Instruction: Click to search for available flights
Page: home
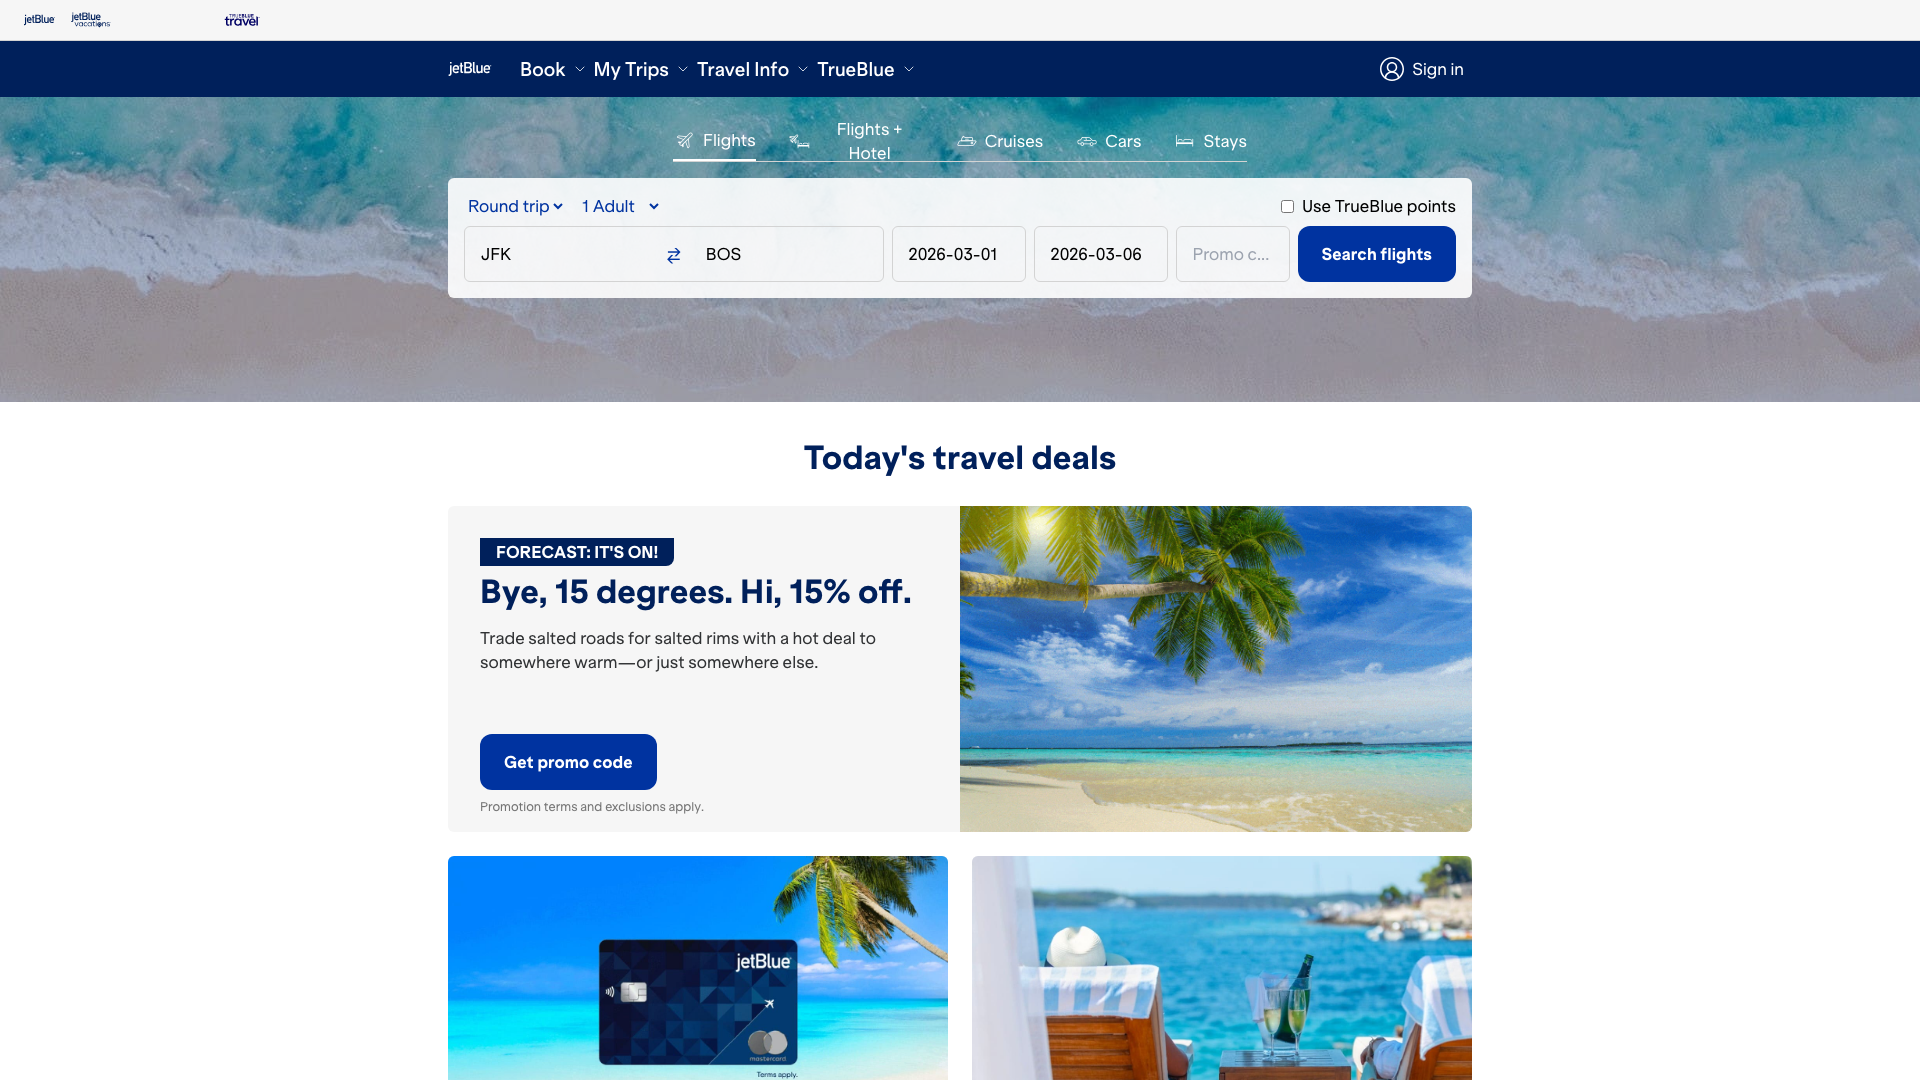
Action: click